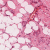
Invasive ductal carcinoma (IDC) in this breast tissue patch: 1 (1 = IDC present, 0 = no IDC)